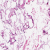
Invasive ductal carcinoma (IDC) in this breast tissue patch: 0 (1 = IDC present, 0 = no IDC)